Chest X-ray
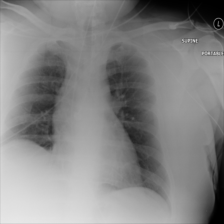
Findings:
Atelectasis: negative
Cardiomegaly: negative
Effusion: negative
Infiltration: negative
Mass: negative
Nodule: negative
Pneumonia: negative
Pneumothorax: negative
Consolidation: negative
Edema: negative
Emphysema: negative
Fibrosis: negative
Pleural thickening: negative
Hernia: negative